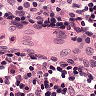
Metastatic tissue present: no